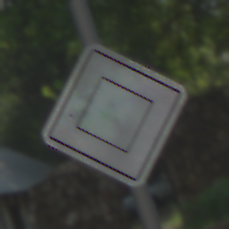
Verkehrszeichen: Vorfahrtsstrasse
Umgebung: Outdoor, Urban
Tageszeit: MorningAfternoon
Wetter: PartlyCloudy
Licht: Natural
Jahreszeit: NotSpecified
Kontrast: LowContrast